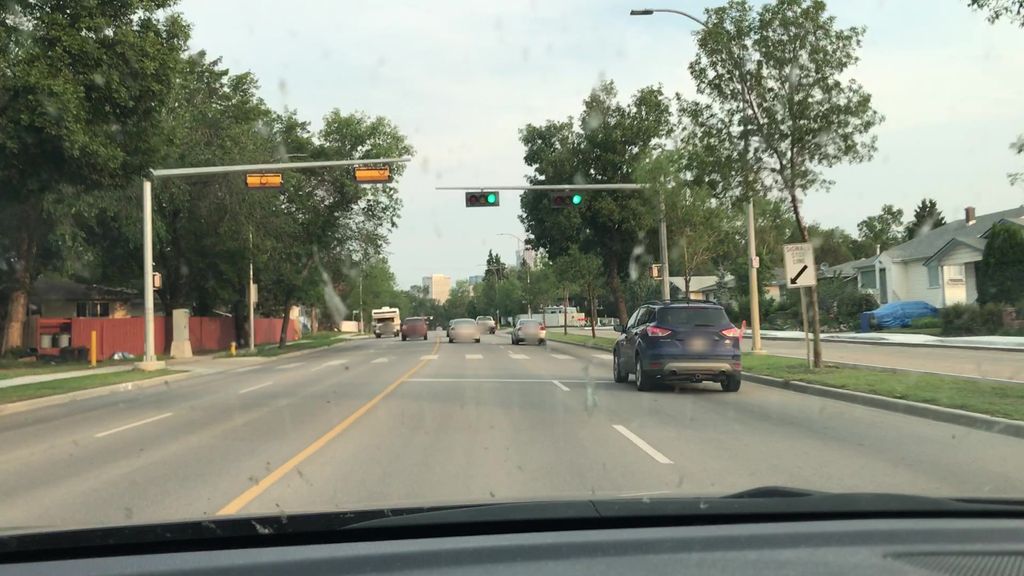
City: edmonton